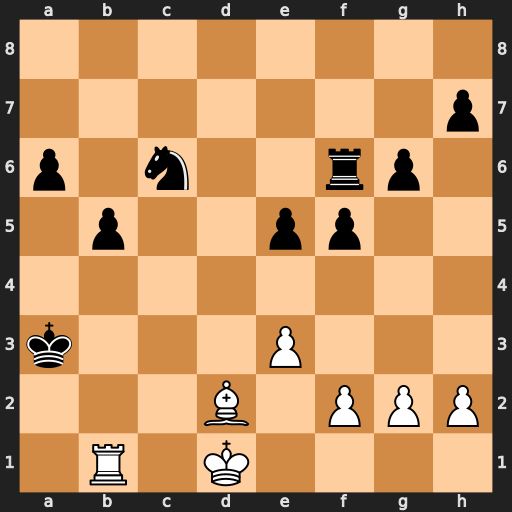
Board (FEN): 8/7p/p1n2rp1/1p2pp2/8/k3P3/3B1PPP/1R1K4
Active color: w
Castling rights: -
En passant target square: -
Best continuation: Kc2 Nd4+ exd4